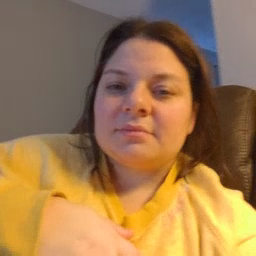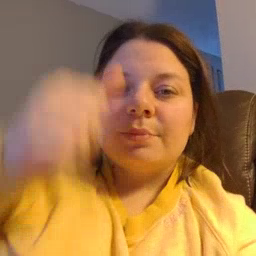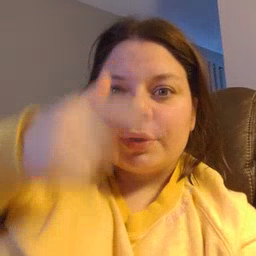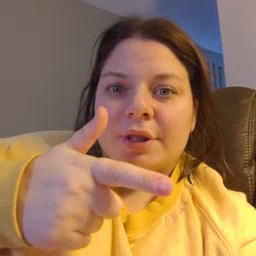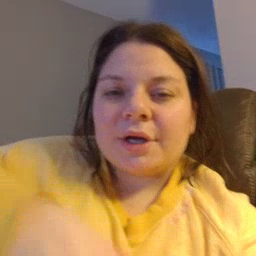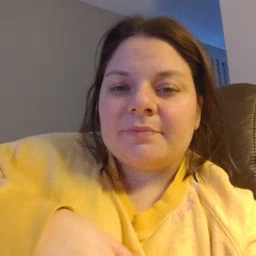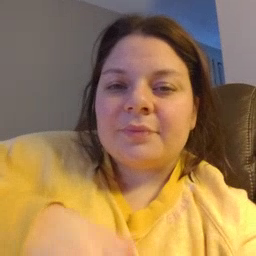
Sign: brother